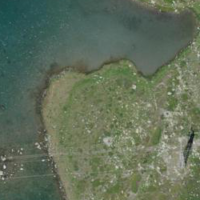
EUNIS habitat code: 31
Species observed at this site:
Empetrum nigrum